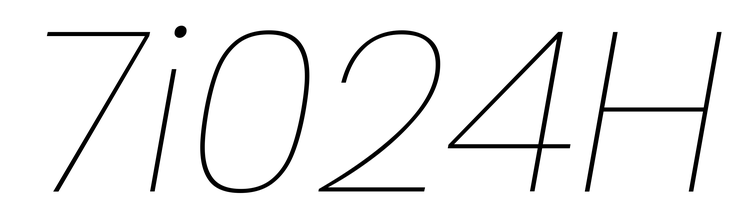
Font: Poppins-ThinItalic